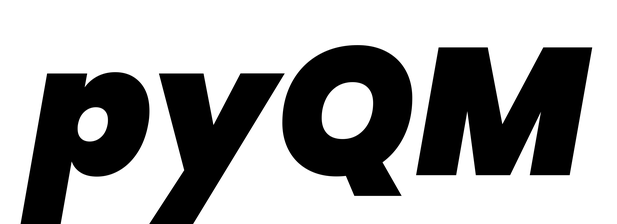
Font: Poppins-BlackItalic